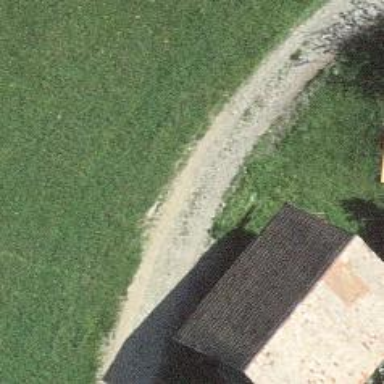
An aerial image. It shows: Rural barn.